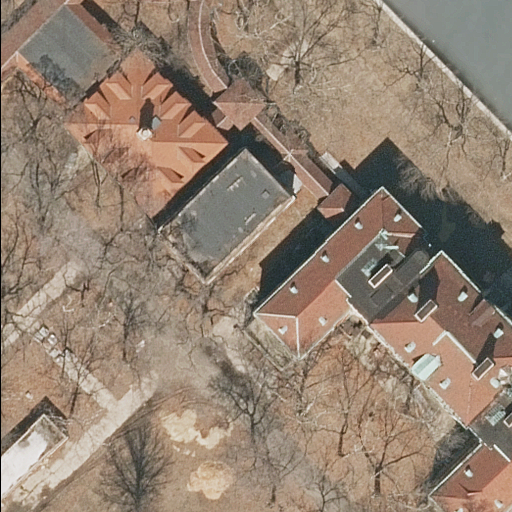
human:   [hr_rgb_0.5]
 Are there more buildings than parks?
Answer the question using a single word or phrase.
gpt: yes

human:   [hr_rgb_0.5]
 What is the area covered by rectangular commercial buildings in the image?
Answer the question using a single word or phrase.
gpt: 0m2

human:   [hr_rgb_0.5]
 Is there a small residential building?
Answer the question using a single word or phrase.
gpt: no

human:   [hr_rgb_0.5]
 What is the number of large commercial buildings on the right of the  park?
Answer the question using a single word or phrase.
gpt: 0

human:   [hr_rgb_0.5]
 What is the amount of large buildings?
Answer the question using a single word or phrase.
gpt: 2

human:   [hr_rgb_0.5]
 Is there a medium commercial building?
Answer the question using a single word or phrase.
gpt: no

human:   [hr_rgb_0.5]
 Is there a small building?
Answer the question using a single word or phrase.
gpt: no

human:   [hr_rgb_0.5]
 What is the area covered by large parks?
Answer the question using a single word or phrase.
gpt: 10603m2

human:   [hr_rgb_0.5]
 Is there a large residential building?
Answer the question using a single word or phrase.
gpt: yes

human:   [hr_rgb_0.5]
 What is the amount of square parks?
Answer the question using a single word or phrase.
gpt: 0

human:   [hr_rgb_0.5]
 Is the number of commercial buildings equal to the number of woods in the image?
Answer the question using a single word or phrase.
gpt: no

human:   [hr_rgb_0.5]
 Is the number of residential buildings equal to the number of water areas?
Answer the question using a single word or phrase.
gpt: no

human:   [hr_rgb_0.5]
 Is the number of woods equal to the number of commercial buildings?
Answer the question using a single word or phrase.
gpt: no

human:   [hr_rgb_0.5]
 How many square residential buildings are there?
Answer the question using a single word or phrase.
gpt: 0

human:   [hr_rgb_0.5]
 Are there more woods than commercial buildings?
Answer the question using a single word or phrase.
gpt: yes

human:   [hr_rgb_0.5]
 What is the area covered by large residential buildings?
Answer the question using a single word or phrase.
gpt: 593m2

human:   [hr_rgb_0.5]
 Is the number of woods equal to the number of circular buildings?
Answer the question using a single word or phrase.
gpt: no

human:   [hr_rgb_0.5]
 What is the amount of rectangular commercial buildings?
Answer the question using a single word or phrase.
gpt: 0

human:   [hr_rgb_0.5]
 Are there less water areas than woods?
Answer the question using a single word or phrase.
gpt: no

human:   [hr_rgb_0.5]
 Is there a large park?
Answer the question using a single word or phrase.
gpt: yes

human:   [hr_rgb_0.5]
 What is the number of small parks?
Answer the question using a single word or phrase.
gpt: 0

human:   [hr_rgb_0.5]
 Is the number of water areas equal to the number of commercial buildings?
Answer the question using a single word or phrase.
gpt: no

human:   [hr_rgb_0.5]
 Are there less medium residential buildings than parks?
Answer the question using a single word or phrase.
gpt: no

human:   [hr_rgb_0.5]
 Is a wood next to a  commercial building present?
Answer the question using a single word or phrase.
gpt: no

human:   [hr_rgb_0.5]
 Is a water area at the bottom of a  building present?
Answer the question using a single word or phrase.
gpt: yes

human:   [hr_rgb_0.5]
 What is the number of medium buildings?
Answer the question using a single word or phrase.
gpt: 1

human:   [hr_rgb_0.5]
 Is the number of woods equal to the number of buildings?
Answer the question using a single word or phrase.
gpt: no

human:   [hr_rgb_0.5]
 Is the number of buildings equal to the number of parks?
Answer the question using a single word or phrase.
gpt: no

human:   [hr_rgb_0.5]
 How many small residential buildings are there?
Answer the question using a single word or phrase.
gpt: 0

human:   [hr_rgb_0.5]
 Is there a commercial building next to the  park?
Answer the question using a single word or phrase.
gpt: no

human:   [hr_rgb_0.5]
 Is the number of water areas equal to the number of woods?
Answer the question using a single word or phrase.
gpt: yes

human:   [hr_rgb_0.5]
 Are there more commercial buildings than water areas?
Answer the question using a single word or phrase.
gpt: no

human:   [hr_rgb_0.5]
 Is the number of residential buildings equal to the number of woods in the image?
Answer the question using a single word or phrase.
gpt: no

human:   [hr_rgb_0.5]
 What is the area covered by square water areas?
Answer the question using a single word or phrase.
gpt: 0m2

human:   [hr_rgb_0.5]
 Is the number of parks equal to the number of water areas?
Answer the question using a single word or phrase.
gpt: yes

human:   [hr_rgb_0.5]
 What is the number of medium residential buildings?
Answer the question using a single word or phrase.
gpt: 1